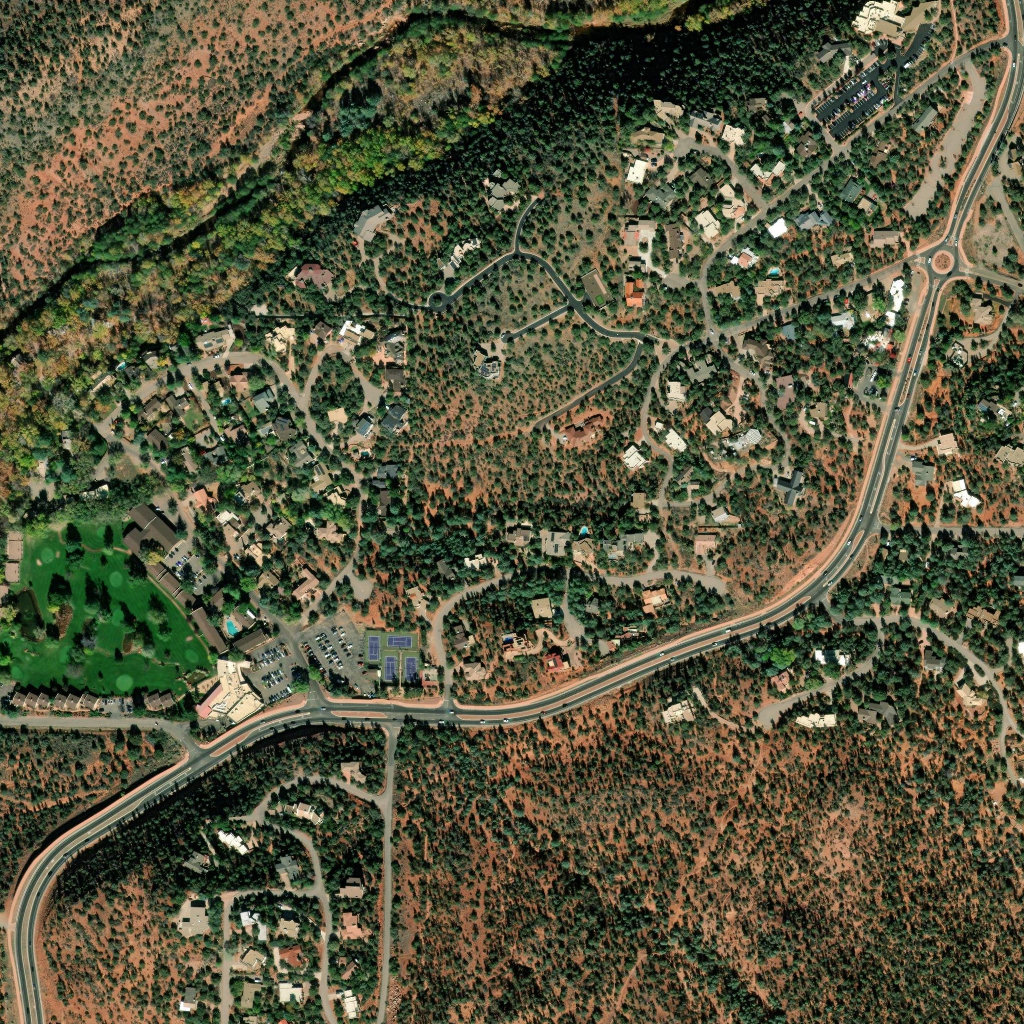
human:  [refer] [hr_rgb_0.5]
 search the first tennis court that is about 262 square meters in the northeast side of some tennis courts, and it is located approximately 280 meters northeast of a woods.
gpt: <box>[[37, 61, 40, 63, 0]]</box>